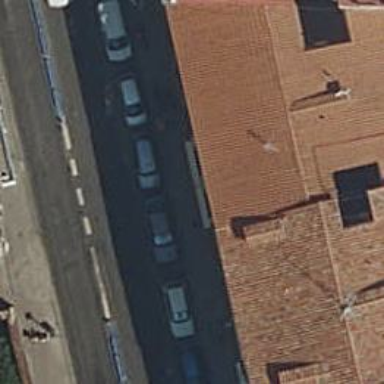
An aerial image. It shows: Restaurant.